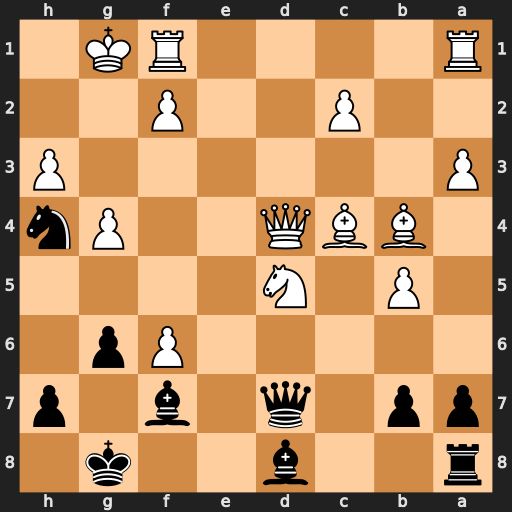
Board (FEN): r2b2k1/pp1q1b1p/5Pp1/1P1N4/1BBQ2Pn/P6P/2P2P2/R4RK1
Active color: b
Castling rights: -
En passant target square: -
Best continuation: Nf3+ Kg2 Nxd4 Ne7+ Bxe7